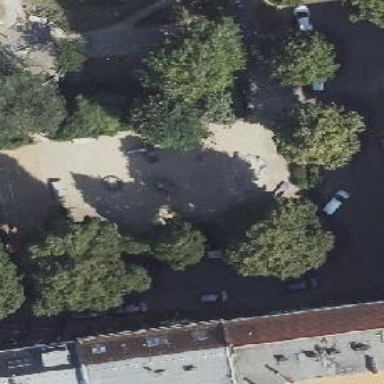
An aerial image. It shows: Playground featuring slide.